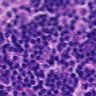
Metastatic tissue present: no